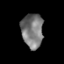
Tissue: prostate
Cell type: Fibroblasts
Senescence score: 0.7193
Nuclear area (px): 729
Mean DAPI intensity: 120.685